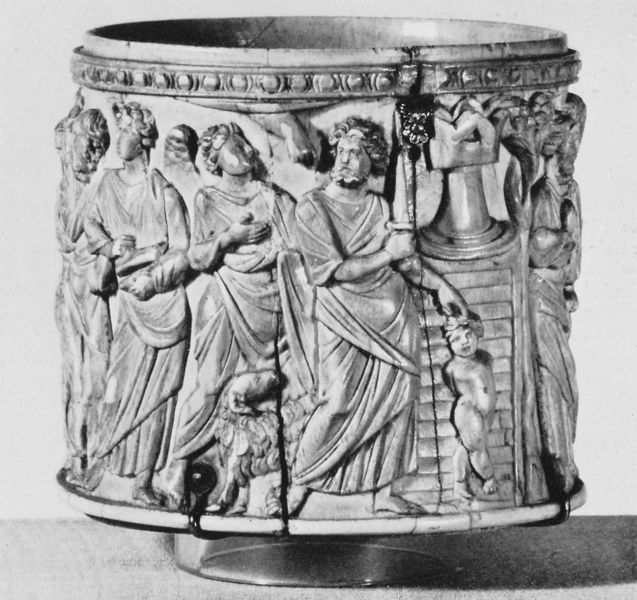
Titel: Elfenbein Pyxis
Institution: Berlin, Staatliche Museen, Skulpturensammlung
Schlagwörter: gott, hand, männer, ornament, bart, bärte, bibel, stein, figur, gewand, haare, kind, vater, krone, rund, relief, figuren, ornamente, verzierung, metall, becher, lamm, schaf, antike, gefäss, plastisch, becken, schwert, fries, römer, armreif, griechen, isaak, opfer, behälter, sohn, elfenbein, büchse, abraham